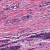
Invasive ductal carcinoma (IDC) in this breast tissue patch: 1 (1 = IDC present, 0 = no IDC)